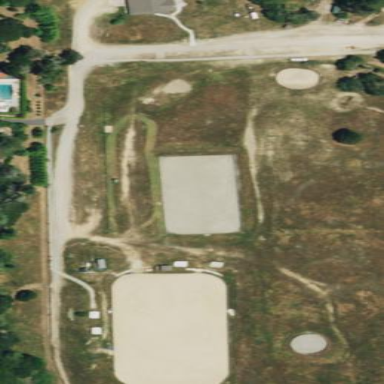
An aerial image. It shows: Recreation ground primarily used for equestrian activities.